Interaction volume radius: 10 \u00c5
Interaction volume height: 25 \u00c5
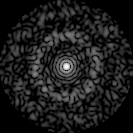
Disorder parameter: 0.8563